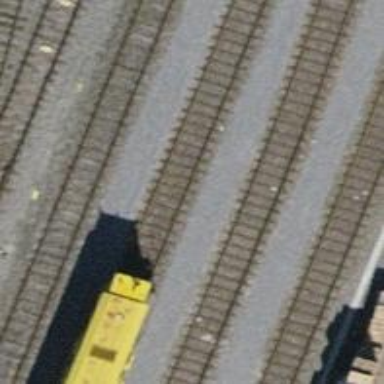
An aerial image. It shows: Railway track with electrified contact lines. This is siding track.